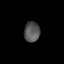
Tissue: lung
Cell type: Others
Senescence score: 0.1833
Nuclear area (px): 311
Mean DAPI intensity: 84.791